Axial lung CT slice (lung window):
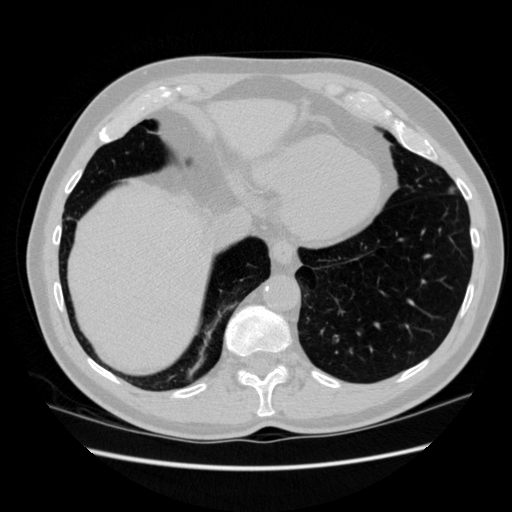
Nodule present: no